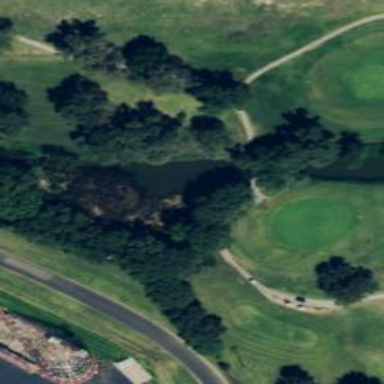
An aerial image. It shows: Grade1 path bridge for golf.